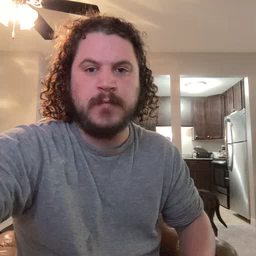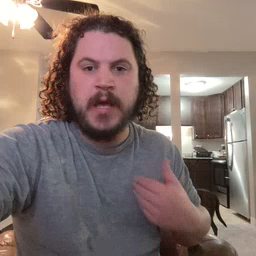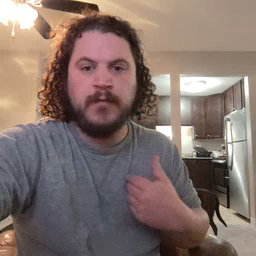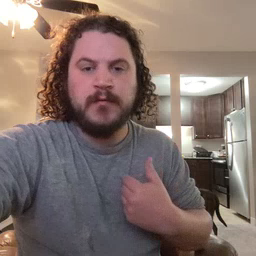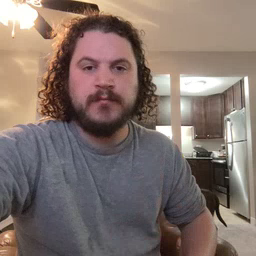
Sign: animal